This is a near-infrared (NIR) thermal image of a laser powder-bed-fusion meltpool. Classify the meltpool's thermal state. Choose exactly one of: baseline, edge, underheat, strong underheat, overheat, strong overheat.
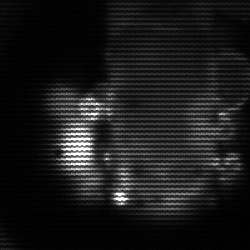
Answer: strong underheat